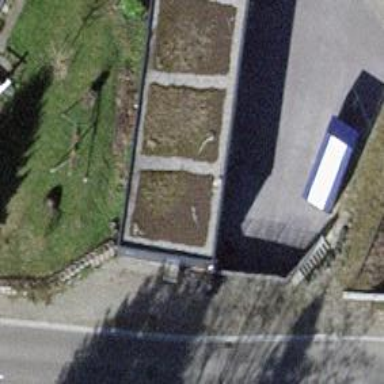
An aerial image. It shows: Surveillance system is in place.